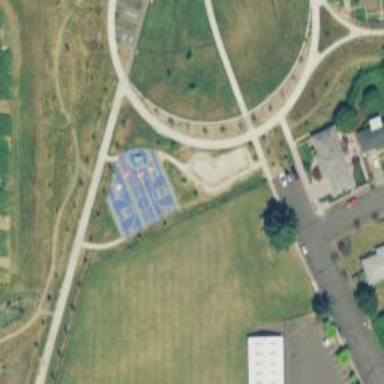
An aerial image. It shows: Pitch designated as leisure land.